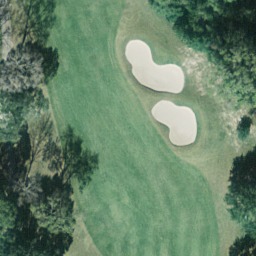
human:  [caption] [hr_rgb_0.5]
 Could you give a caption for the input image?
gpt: A part of a golf course with green turfs and some bunkers .

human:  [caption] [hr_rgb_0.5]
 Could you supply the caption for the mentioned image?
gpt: This is a part of a golf course with green turfs and some bunkers and trees .

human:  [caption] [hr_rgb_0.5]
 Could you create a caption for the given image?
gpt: There are turfs and some bunkers and trees in the golf course .

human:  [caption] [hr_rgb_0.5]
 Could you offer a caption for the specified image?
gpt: A part of a golf course with green turfs and some bunkers and trees .

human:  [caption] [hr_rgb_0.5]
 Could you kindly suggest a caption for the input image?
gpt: Green turfs and some bunkers and trees in the golf course .